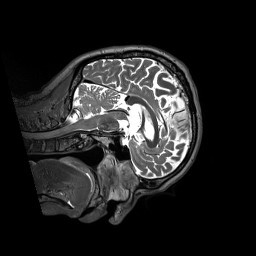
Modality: T2w
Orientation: sagittal
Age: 65
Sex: male
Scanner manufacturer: siemens
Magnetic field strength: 3 T
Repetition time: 3.2 s
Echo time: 0.412 s